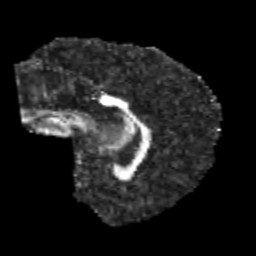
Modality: FA
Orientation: sagittal
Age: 11
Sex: male
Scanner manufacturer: siemens
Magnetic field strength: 3 T
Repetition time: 3.8 s
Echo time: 0.07 s